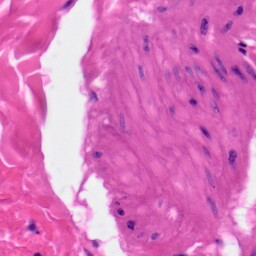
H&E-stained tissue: Skin